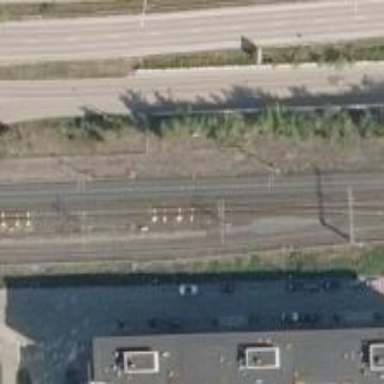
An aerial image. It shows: Railway signal.